Current action and preconditions to check: trajectory_clear

Your task: For each precondition in the list above, predict whether it will hold at this action.

Consider the current scene as observed from the mobile robot's camera, and analyze the predicted future states of all dynamic agents (e.g., people, animals, vehicles, or any moving entities) within the NEXT SECOND.

IMPORTANT: Only answer "very likely" if you are absolutely certain—based on strong, clear evidence—that a dynamic agent will violate the precondition in the predicted future state. Do NOT answer "very likely" for unlikely, ambiguous, or low-probability risks.

Ask yourself for each precondition: Is there a high probability, with clear and convincing evidence, that the predicted future states of any dynamic agent will interfere with the predicted future state of the currently executing action within the NEXT SECOND, causing that precondition to fail?

Assess the risk level based on these predictions. Use "likely" or "very likely" if motions create a clear risk of interference.

Use "neutral" or "improbable" if agents are nearby but their predicted paths are clearly diverging or non-conflicting.

Failure Risk Categories: "very improbable", "improbable", "neutral", "likely", "very likely"

Answer Format: Output ONLY the probability_of_failure value from these categories: "very improbable", "improbable", "neutral", "likely", "very likely"

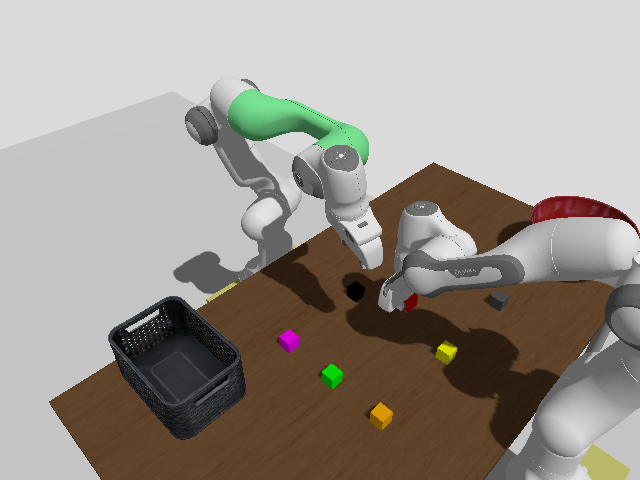

Answer: likely